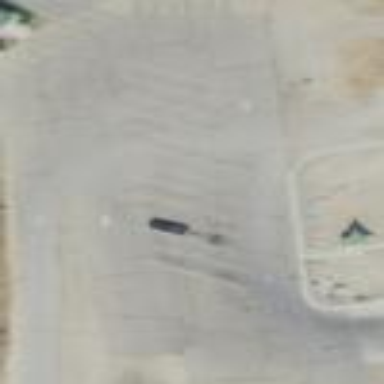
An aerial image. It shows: Parking area.